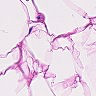
Metastatic tissue present: no